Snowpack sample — Loveland Pass, Silver Plume, Colorado, USA (2/11/26, 12:00 PM MST)
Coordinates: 39.663, -105.886
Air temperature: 35 °F
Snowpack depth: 82 cm
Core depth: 10 cm
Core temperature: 17.6 °F
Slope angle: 13°, slope face: 12°
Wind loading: high
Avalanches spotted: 1
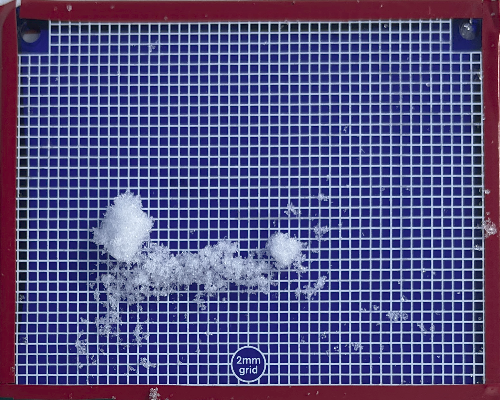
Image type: profile
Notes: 1 small avalanche spotted on the north side of the bowl, lots of wind loading